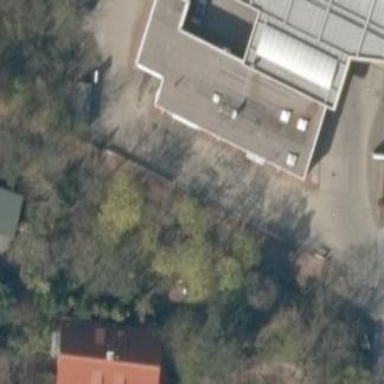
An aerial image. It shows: Car wash facility located inside building.